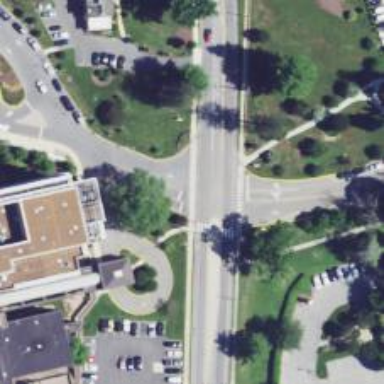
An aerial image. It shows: Footway with zebra crossing.